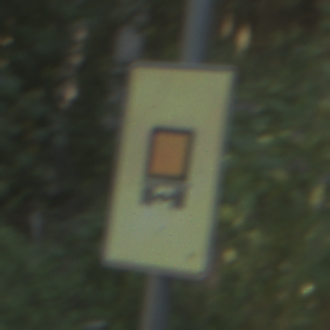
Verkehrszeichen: KennzeichnungspflichtigeFahrzeugeGefaehrlicheGueterOhnePfeilsymbol
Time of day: MorningAfternoon
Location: Outdoor (Nature)
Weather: Clear
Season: NotSpecified
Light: Natural